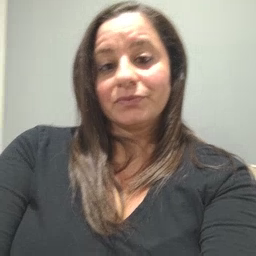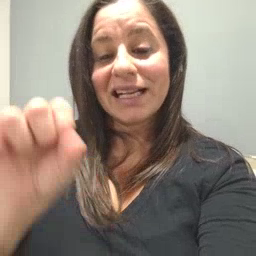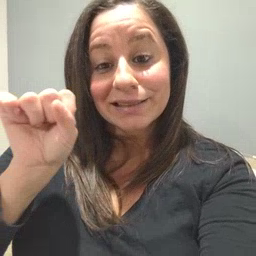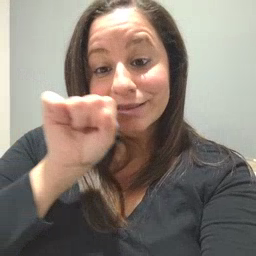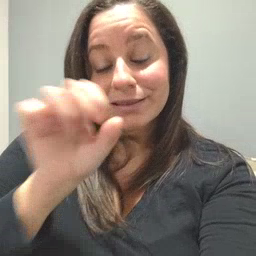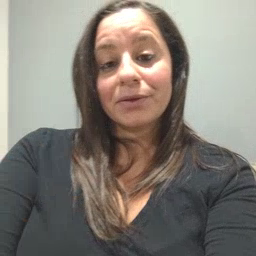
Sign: carrot